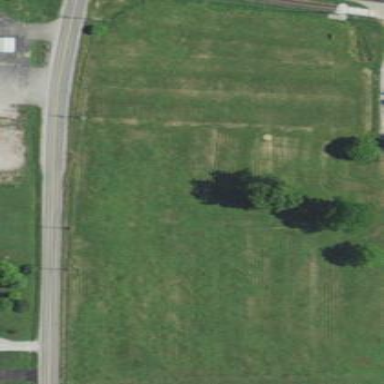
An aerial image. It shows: Mown grass area.